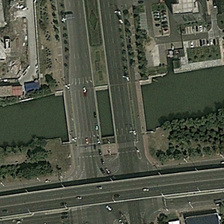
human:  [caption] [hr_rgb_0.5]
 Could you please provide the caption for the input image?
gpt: the two straight bridges across the river seems beautiful .

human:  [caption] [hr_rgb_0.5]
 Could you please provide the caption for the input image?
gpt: the two straight bridges across the river seems beautiful .

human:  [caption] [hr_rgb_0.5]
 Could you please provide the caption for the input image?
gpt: two bridges are over a river with many green trees and several buildings in two sides of it .

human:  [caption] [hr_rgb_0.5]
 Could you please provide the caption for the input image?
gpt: two bridges are over a river with many green trees and several buildings in two sides of it .

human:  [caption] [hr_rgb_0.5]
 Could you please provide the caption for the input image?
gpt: two bridges are over a river with many green trees and several buildings in two sides of it .